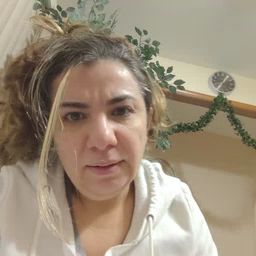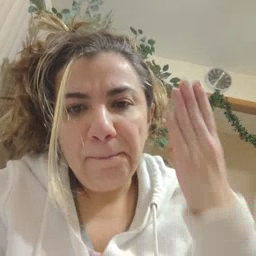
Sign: blue